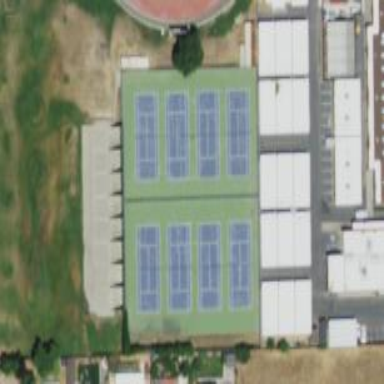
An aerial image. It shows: Tennis court on pitch designated for leisure land.